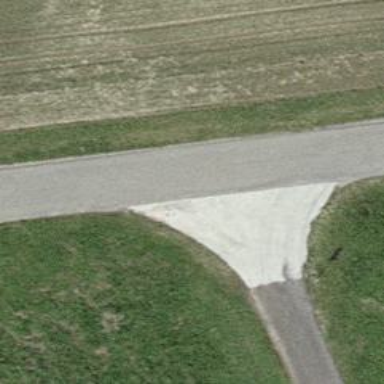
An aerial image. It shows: Unclassified road with asphalt surface.